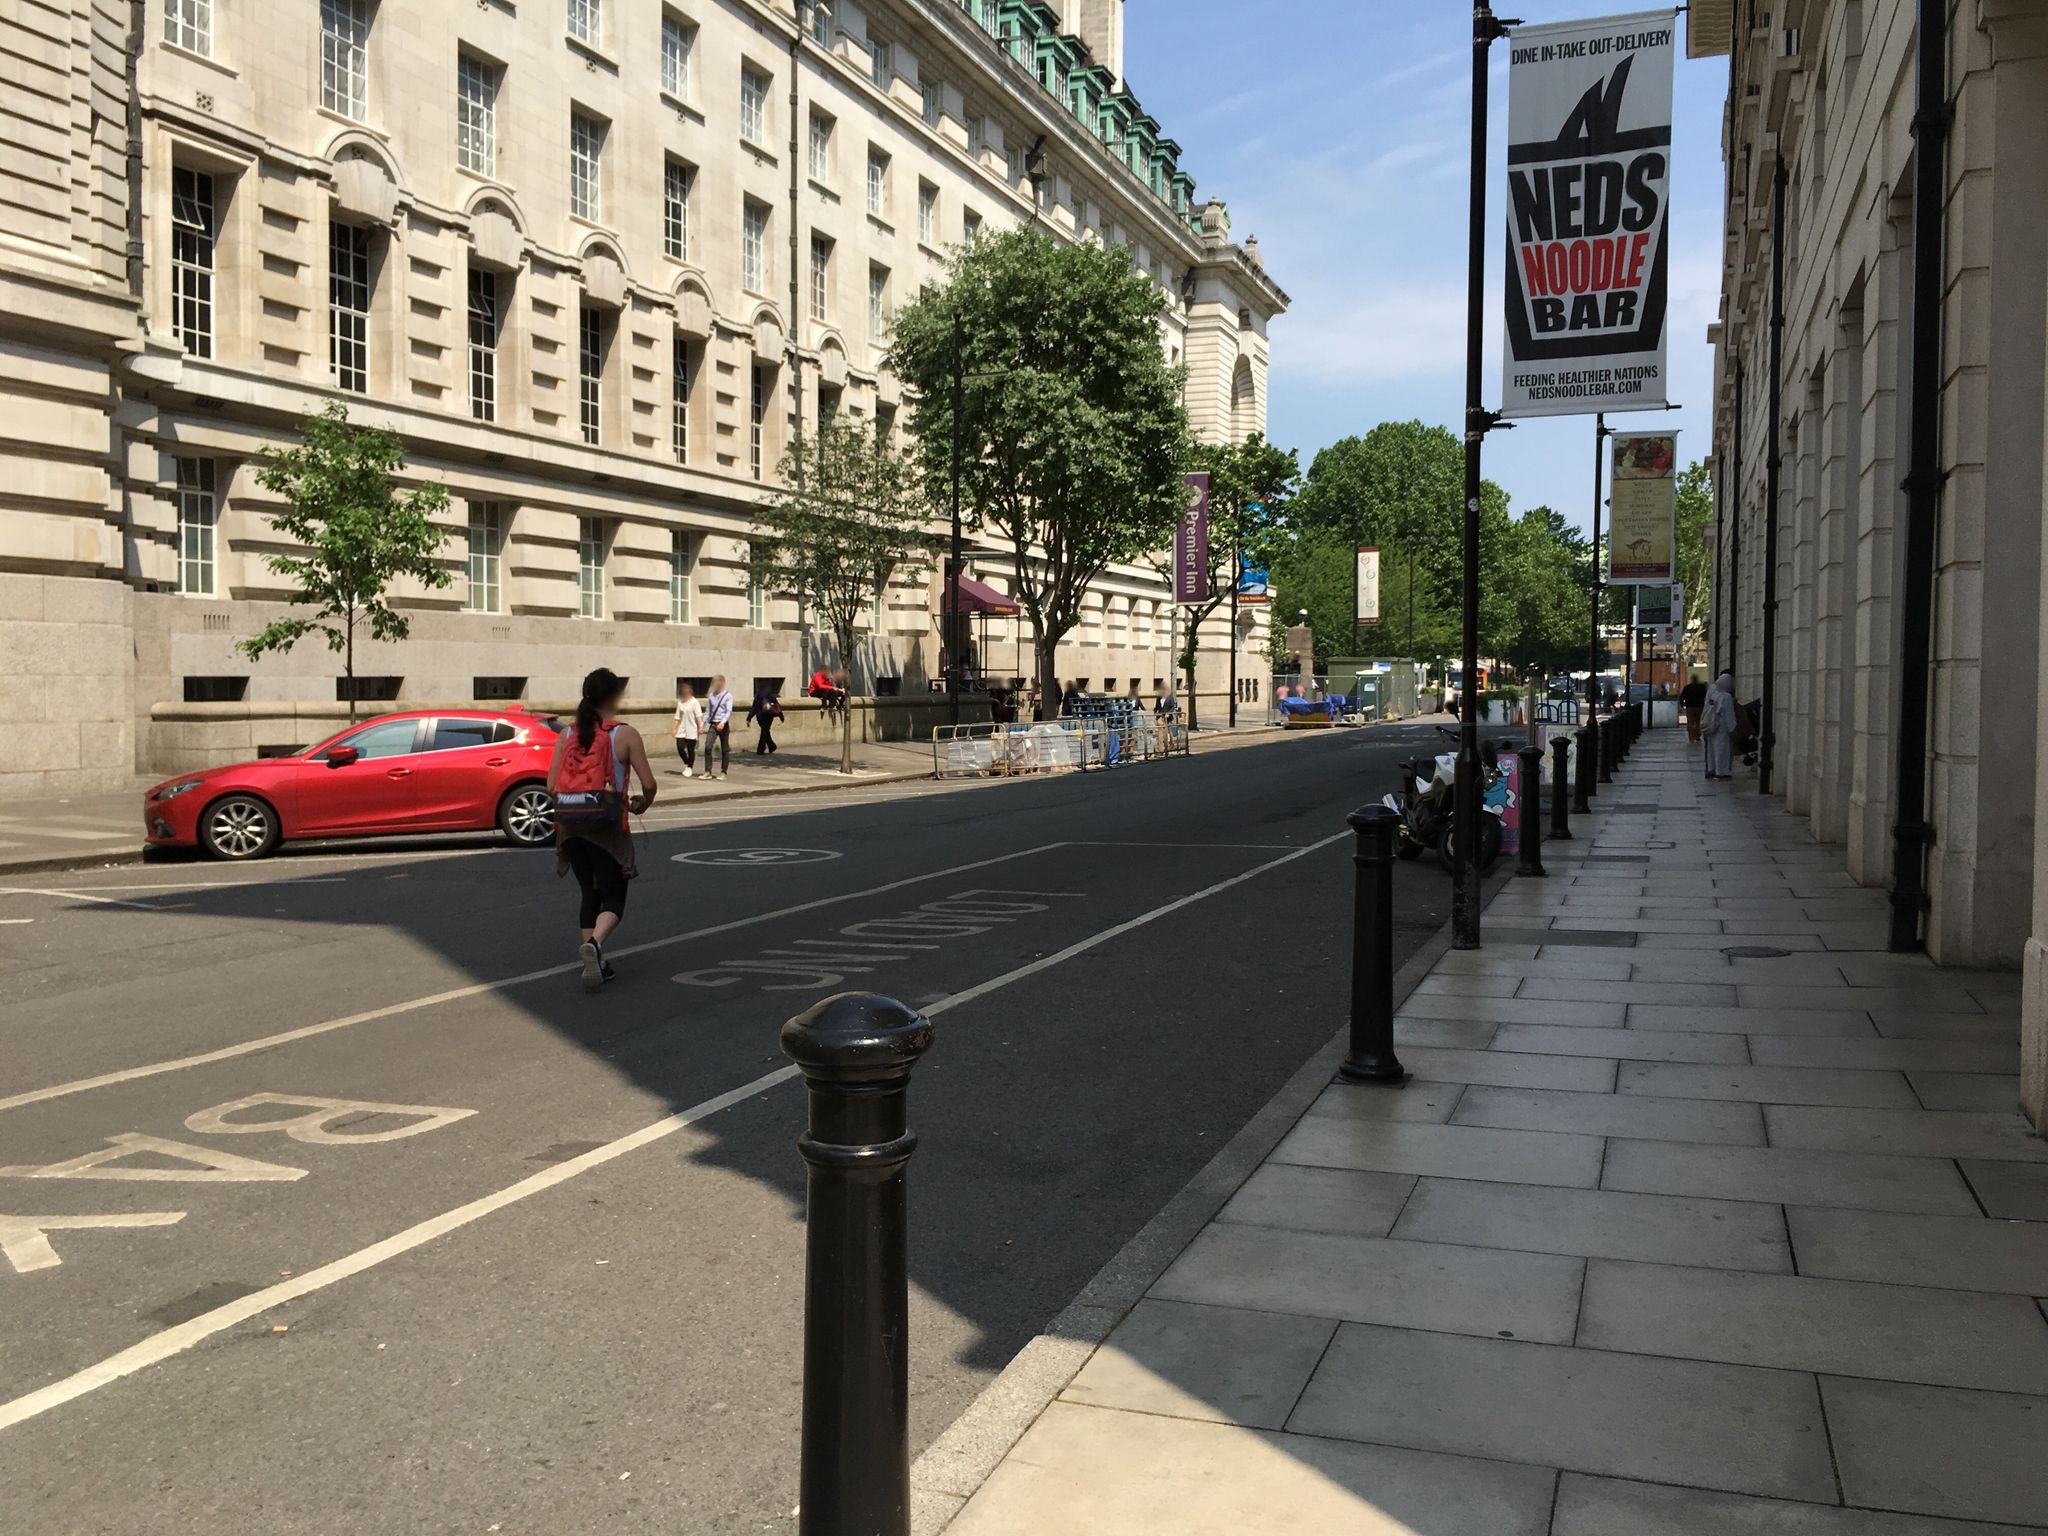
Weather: clear
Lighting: day
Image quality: good
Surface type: walking surface
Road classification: footway, cycleway, pedestrian
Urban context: urban centre
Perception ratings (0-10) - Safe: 8.27, Lively: 7.54, Beautiful: 9.35, Boring: 1.49, Depressing: 3.28, Wealthy: 9.26